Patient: sex M, age 69
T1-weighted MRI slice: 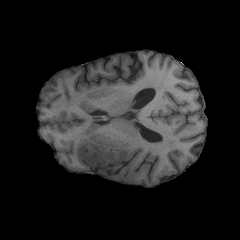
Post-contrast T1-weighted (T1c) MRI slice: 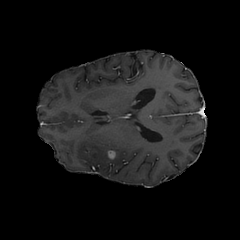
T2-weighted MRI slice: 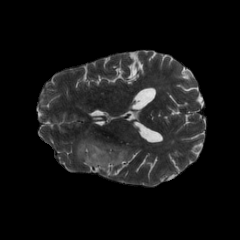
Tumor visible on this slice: yes
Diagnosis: Glioblastoma, IDH-wildtype
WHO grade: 4